Question: I'm trying to setup 301 redirects on S3 using objects, referenced here <URL>. I've been having some problems and can't seem to figure out what I'm doing wrong.
What I get is a blank page (0 byte file) as if the 'Website Redirect Location' metadata value is not set.
---
My S3 Console Setup

Couple things to note:
I have this setup for hosting a static site.
I'm using ssl/https with my own cert uploaded and set on the cloudfront distribution.
All the pages seem to work except the redirecting objects.
I've tried setting up routing rules but they didn't seem to work in Cloudfront.
I'm trying to access the redirects both through the cloudfront url and the s3 url (<URL>
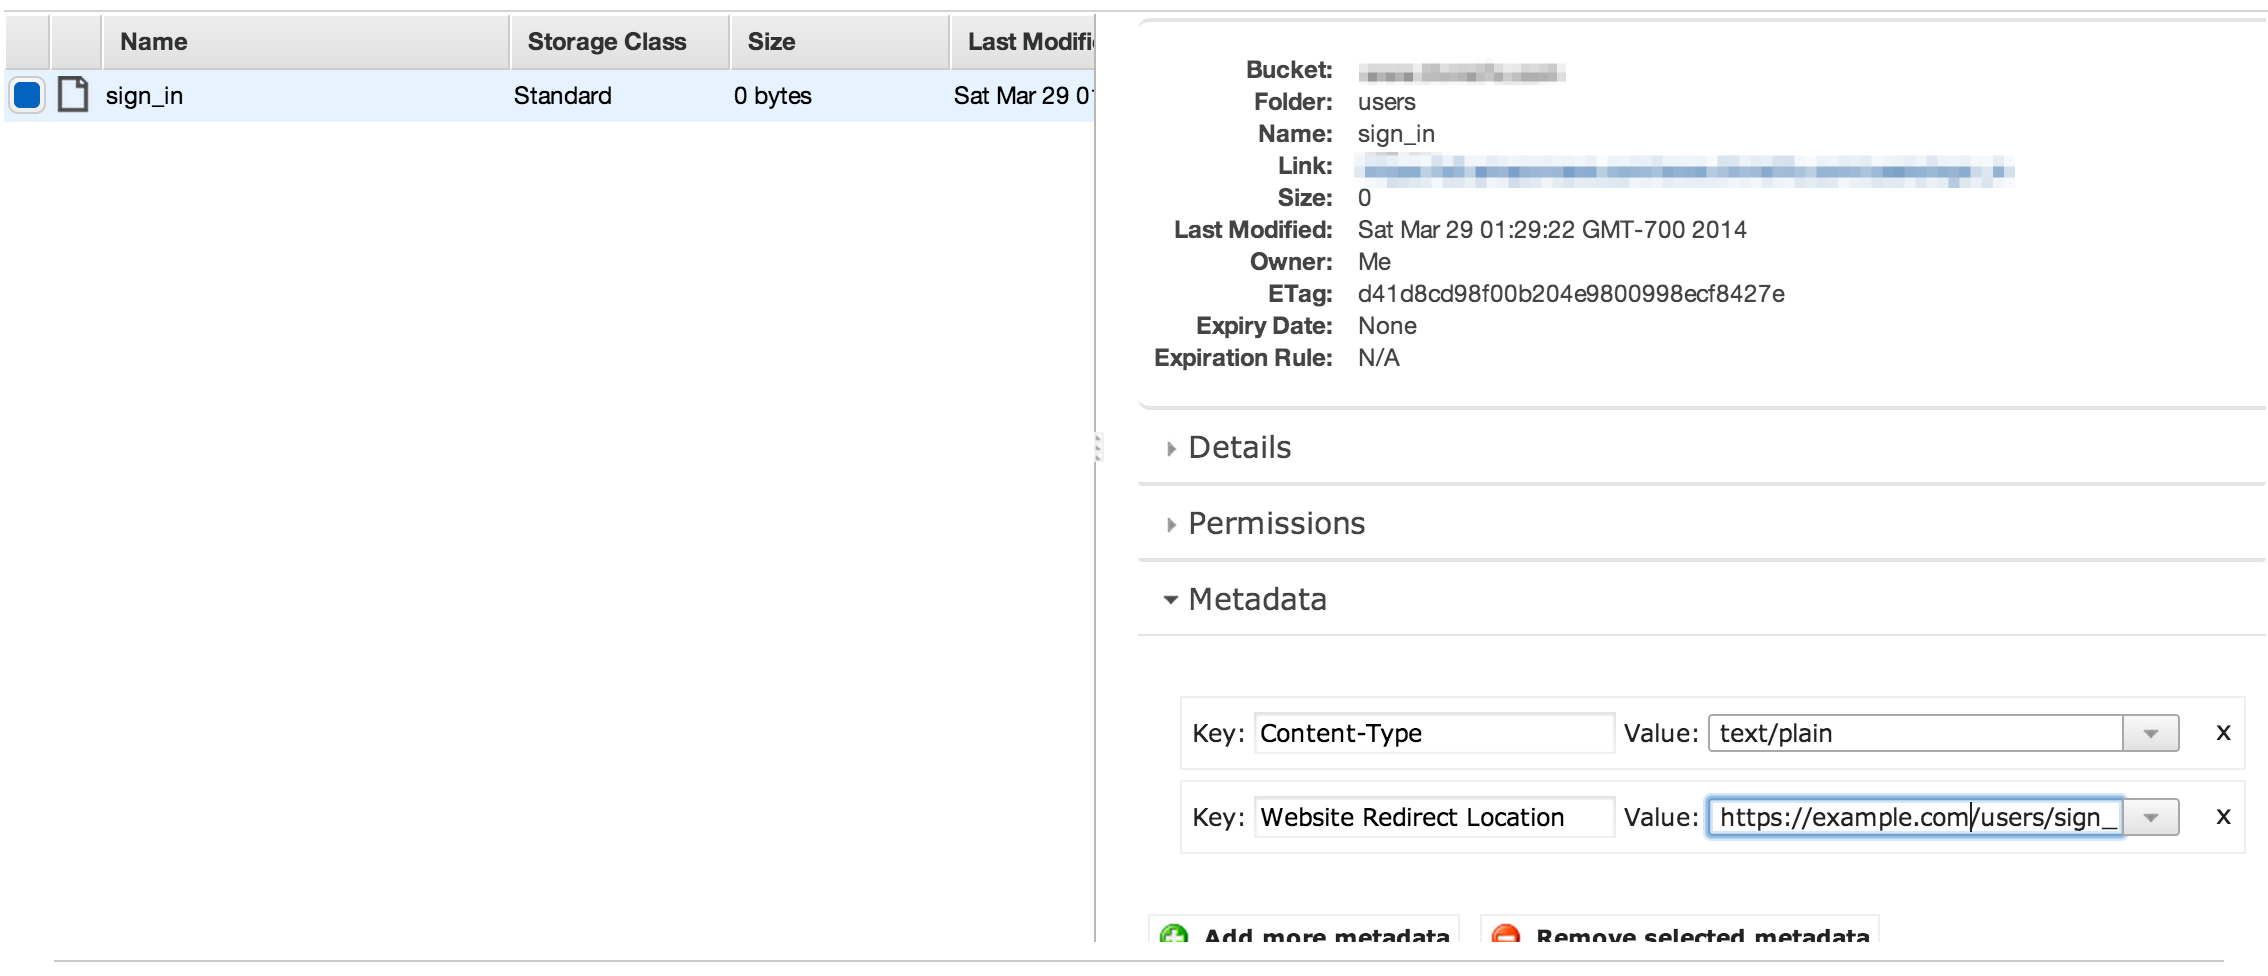
Answer: For web site-like functionality in S3, such as redirects, html error messages, and index documents, you can't use the REST endpoint ('${bucket_name}.s3.amazonaws.com' or '${bucket_name}.s3.${region}.amazonaws.com') since these features are only provided by the web site endpoints ('${bucket_name}.s3-website.${region}.amazonaws.com').
<URL>
To make the behavior available in Cloudfront, you need to configure Cloudfront to use this endpoint, as well, not the REST one offered via autocomplete in the console.
> Enter the Amazon S3 static website hosting endpoint for your bucket. This value appears in the Amazon S3 console, on the page under .When you specify the bucket name in this format, you can use Amazon S3 redirects and Amazon S3 custom error documents. <URL>
Note that the web endpoints do not support HTTPS, but you can configure Cloudfront to fetch from the bucket with HTTP even though the client connection is HTTPS.
---
<URL>